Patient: sex M, age 67
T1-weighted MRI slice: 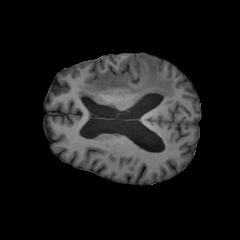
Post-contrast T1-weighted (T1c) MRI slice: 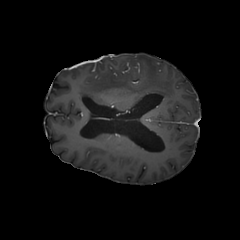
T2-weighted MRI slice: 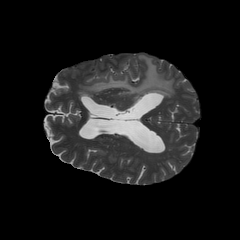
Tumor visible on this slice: yes
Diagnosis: Glioblastoma, IDH-wildtype
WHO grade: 4